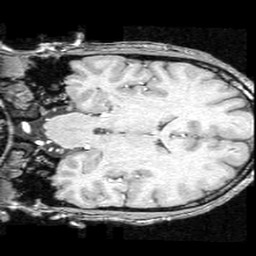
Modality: T1w
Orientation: coronal
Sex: male
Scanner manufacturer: ge
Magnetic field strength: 1.5 T
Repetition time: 21 s
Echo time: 0.008 s